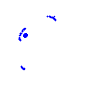
Particle: electron